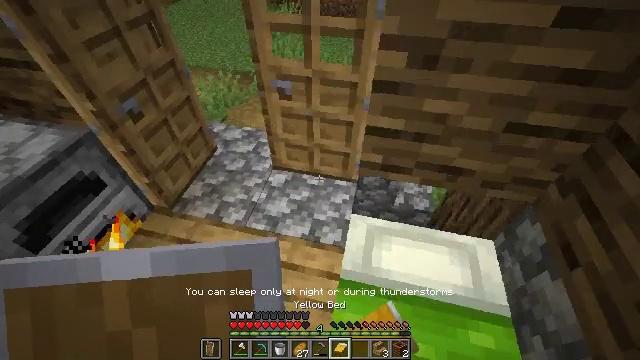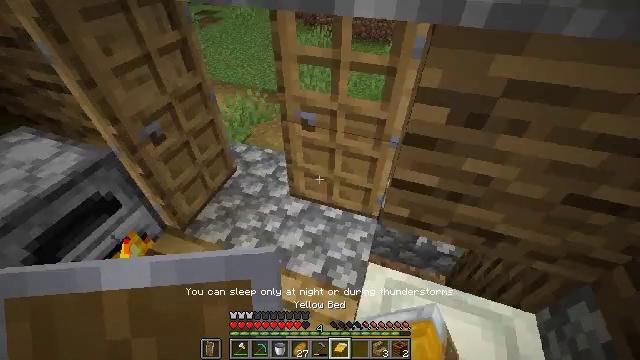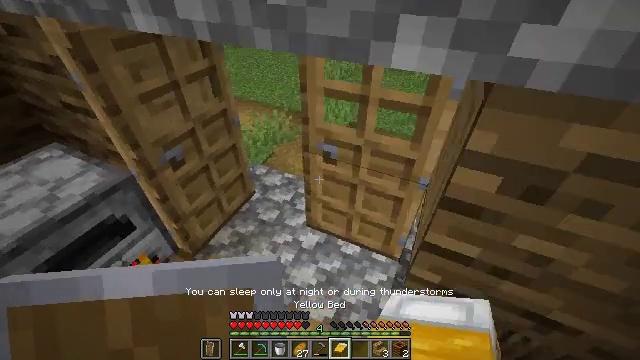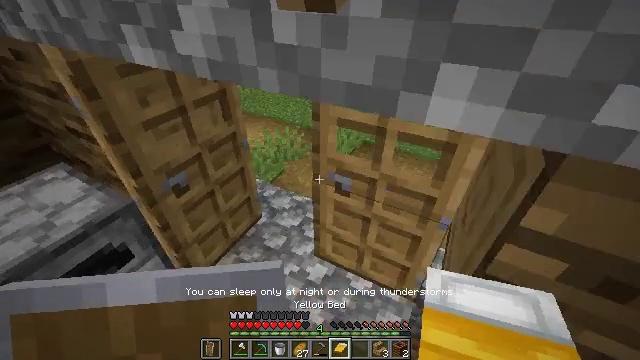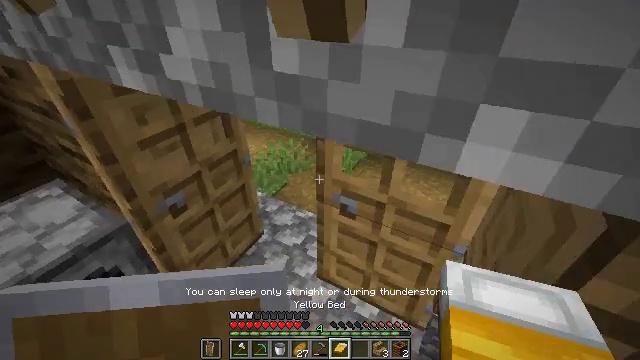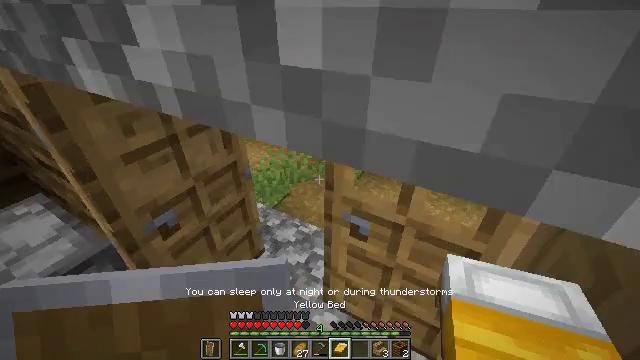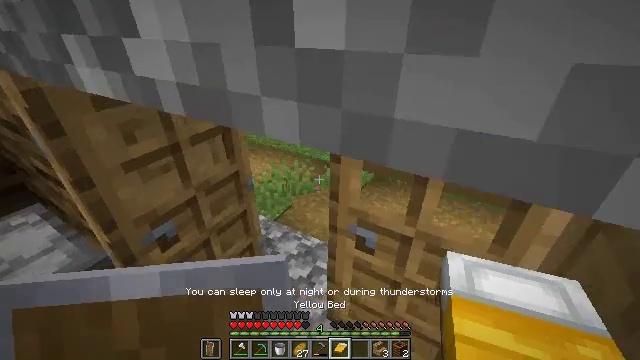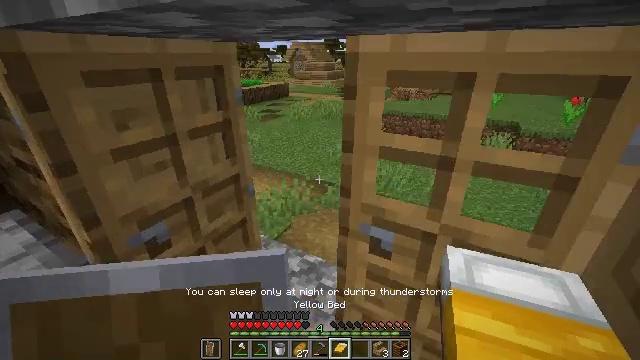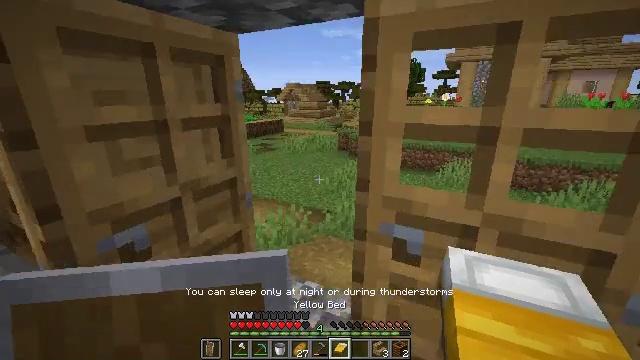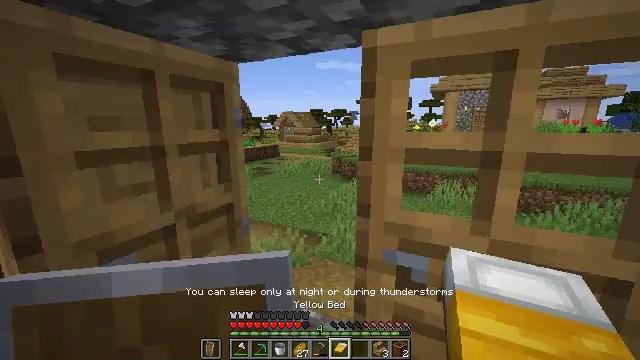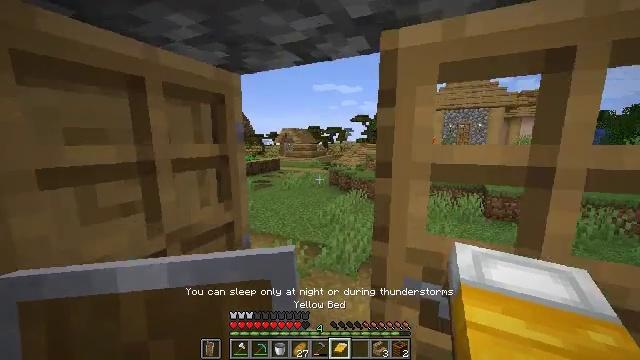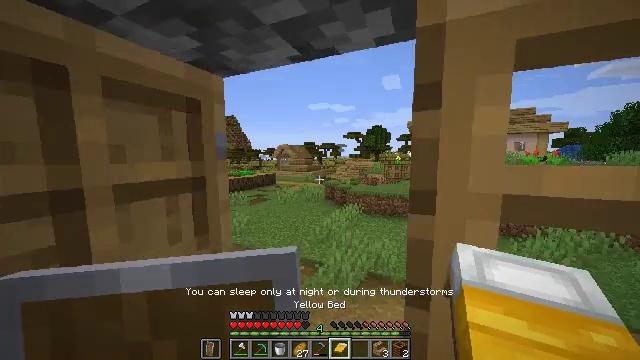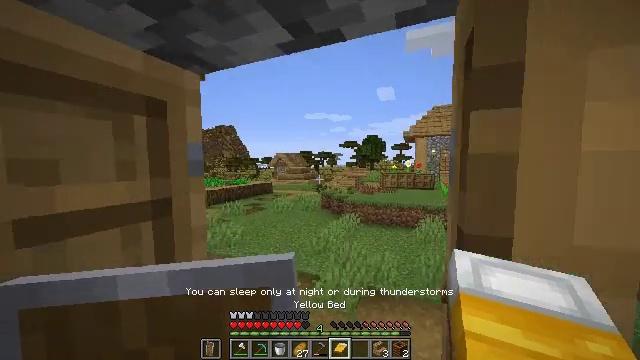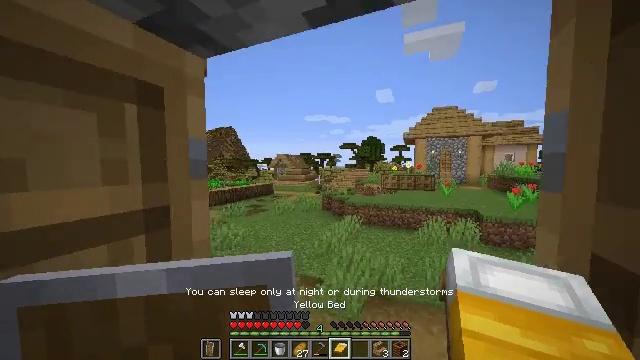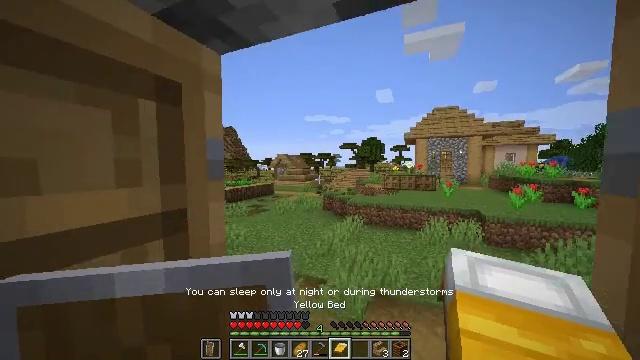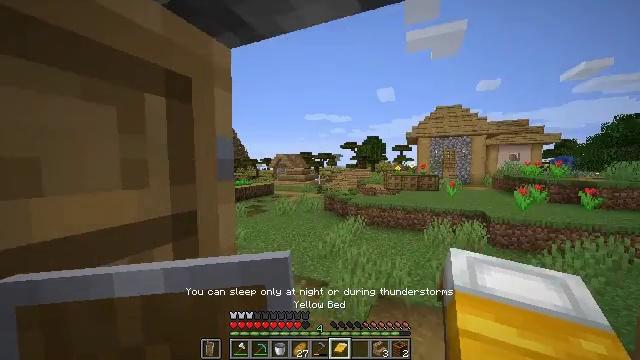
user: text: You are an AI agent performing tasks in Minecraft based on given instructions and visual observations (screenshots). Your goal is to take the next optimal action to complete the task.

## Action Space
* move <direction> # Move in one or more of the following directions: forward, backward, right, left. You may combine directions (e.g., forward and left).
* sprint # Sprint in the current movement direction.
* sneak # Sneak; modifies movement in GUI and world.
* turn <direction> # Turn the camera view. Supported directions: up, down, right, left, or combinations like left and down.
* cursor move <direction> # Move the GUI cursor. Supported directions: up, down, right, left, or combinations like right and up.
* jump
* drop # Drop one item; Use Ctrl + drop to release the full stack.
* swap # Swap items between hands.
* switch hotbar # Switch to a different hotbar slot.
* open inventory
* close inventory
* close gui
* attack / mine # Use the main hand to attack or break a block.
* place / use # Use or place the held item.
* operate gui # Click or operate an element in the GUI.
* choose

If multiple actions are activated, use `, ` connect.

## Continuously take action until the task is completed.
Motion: motion action
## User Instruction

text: Remove a yellow bed from the inventory.
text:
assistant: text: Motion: move forward, turn left and up
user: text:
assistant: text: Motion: move forward, turn left and up
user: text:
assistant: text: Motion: move forward, turn left and up
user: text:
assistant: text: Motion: move forward, turn left and up
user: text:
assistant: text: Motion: move forward, turn up
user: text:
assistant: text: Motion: move forward, sprint, turn up
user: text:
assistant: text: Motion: move forward, sprint, turn up
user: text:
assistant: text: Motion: move forward, sprint, turn right and up
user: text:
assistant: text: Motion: move forward, sprint, turn right and up
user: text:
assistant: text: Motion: move forward, sprint, turn up
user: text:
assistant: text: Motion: move forward, sprint, turn right and up
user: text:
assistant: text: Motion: move forward, sprint, turn up
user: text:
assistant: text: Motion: move forward, sprint
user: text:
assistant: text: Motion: move forward, sprint
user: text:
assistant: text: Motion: move forward, sprint
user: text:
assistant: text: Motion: move forward, sprint
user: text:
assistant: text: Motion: move forward, sprint
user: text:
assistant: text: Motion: move forward, sprint
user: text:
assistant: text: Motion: move forward, sprint
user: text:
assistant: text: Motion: move forward, sprint
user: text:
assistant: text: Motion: move forward, sprint
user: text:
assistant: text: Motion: move forward, sprint
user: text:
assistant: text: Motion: move forward, sprint, turn left
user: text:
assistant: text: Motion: move forward, sprint, turn left and up
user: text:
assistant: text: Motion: move forward, sprint, turn left and up
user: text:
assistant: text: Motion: move forward, sprint, turn left
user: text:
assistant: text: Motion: move forward, sprint, turn left
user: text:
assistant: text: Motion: move forward, sprint, turn left
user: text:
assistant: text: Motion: move forward, sprint
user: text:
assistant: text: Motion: move forward, sprint